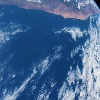
Label: water